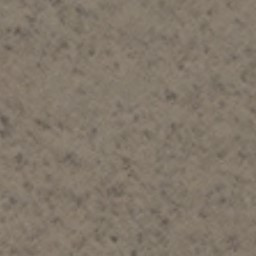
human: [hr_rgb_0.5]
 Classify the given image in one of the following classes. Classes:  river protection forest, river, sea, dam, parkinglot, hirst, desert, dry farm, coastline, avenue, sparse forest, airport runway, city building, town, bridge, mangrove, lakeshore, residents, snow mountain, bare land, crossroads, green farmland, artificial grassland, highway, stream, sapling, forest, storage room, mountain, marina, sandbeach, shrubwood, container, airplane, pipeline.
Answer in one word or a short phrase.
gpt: bare land